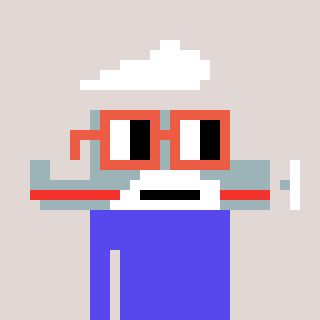
a pixel art character with square orange glasses, a plane-shaped head and a computerblue-colored body on a warm background